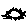
Label: sun